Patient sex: M
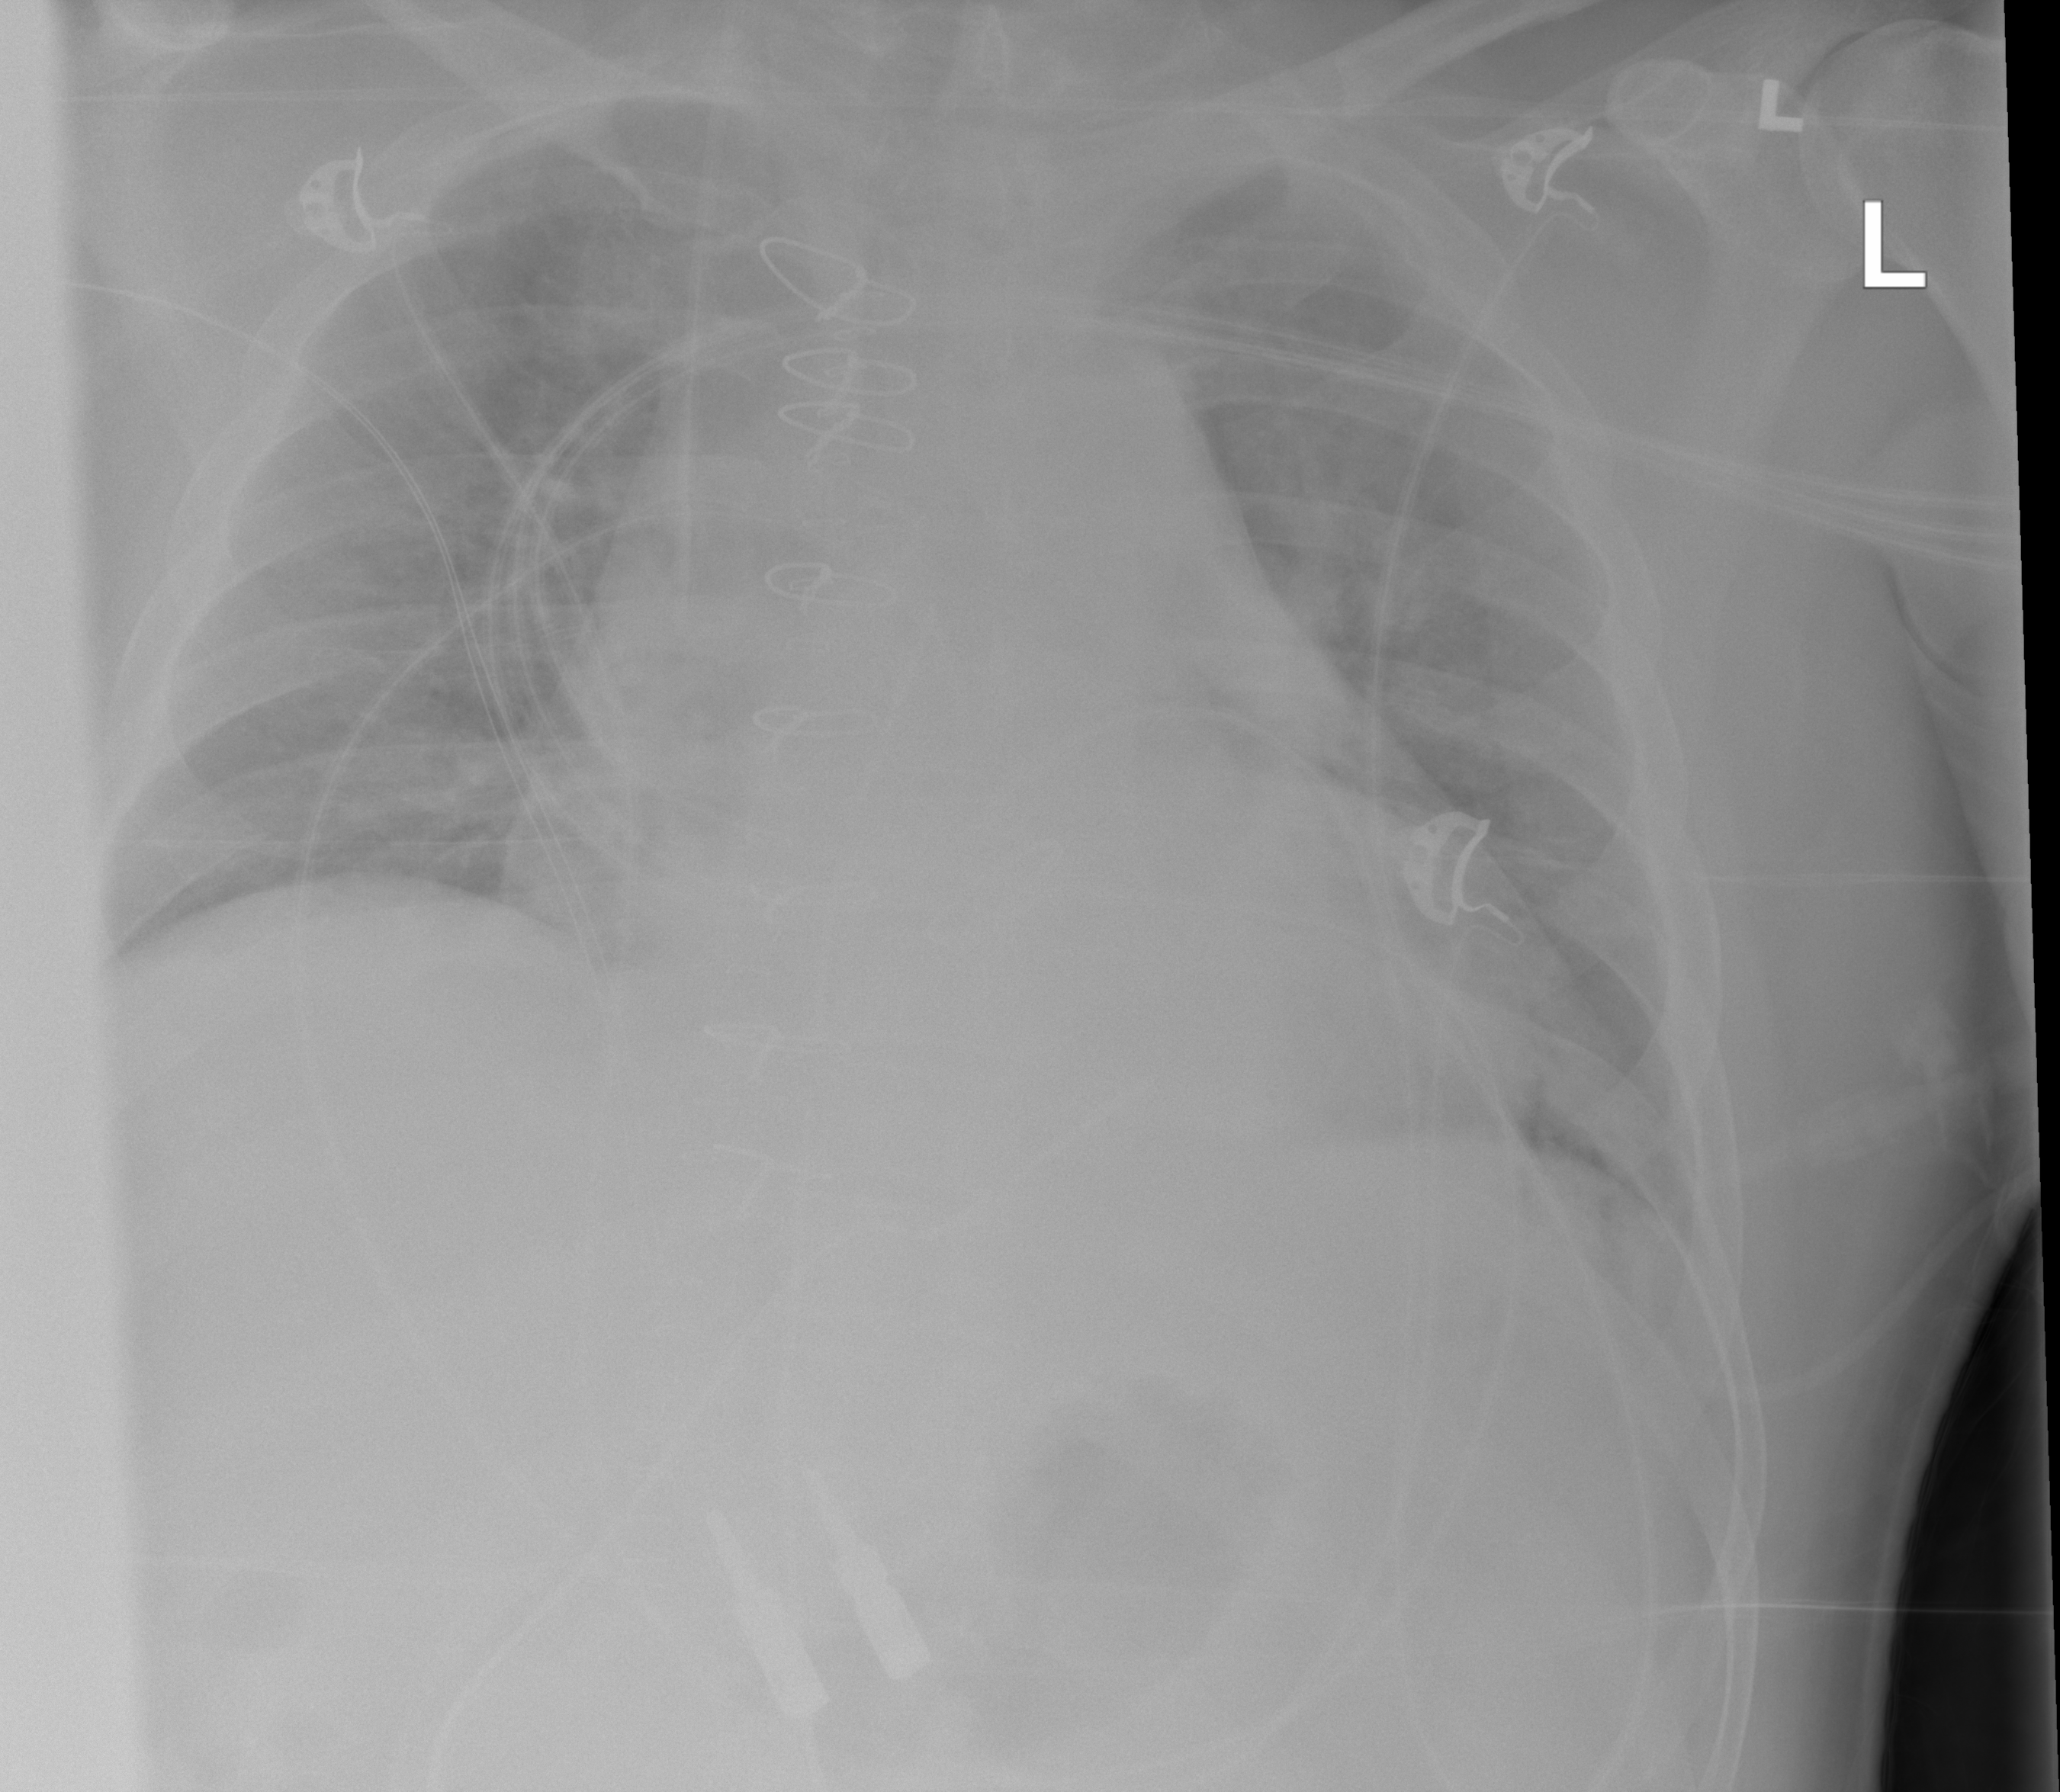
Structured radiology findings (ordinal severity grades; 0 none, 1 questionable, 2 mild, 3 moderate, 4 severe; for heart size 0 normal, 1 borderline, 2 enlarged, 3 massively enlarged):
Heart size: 2
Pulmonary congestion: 2
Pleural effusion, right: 0
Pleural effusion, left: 0
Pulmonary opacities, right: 0
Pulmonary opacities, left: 0
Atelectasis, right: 0
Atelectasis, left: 0